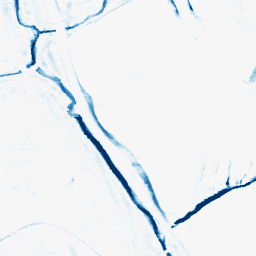
Category: morphological
Decomposition family: morphological_rect
Decomposition parameters: operation: closing
width: 10
height: 5
Upsampling method: bicubic_16x
Upsampling parameters: scale: 16
Upsampling scale: 16